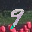
Label: 9